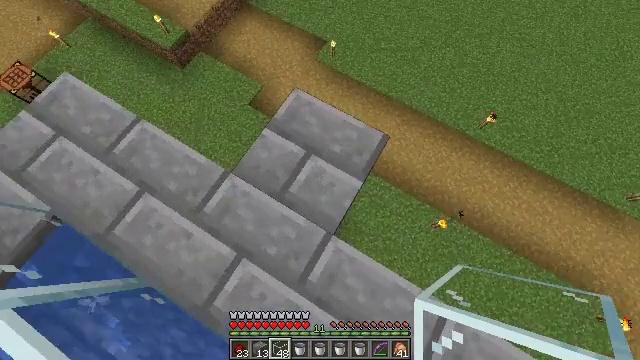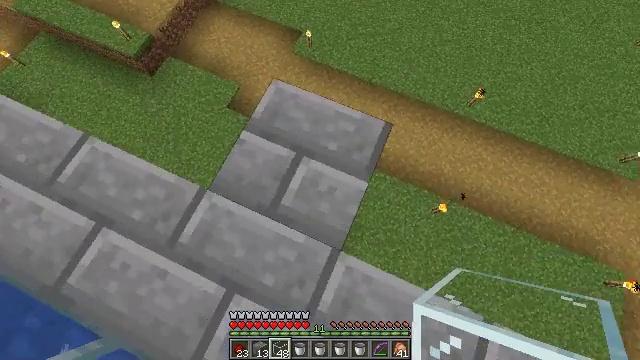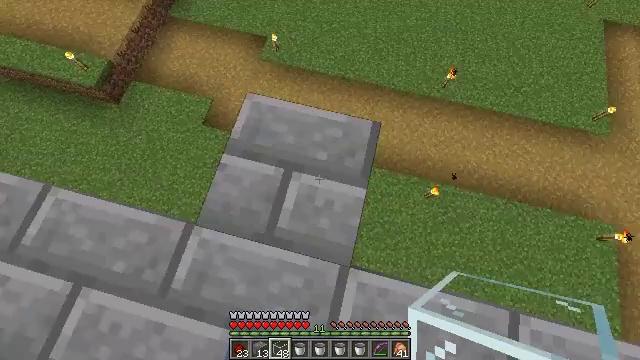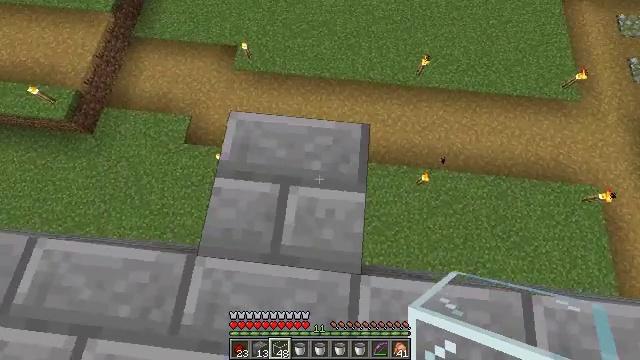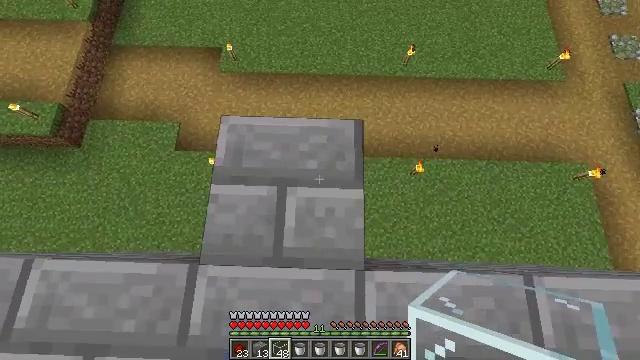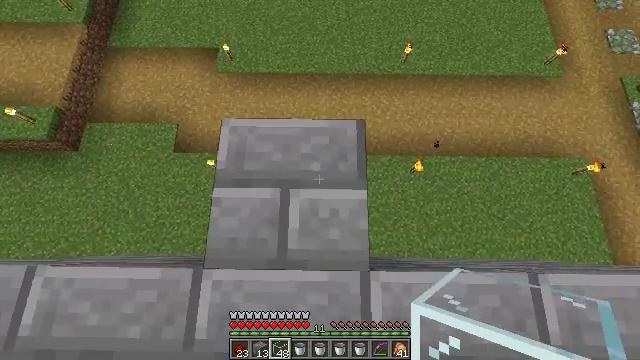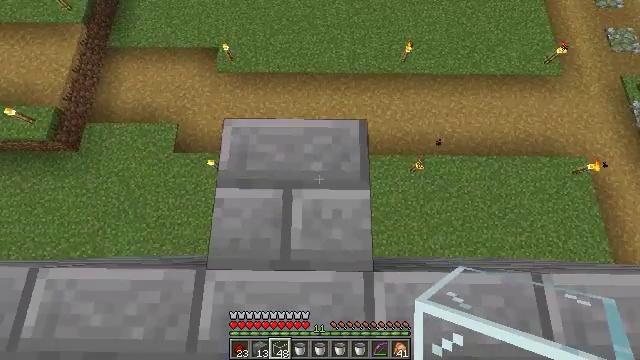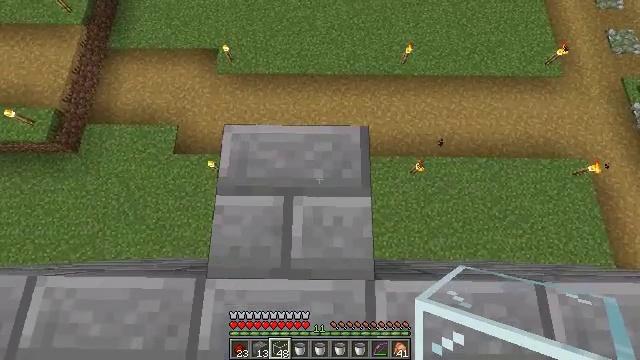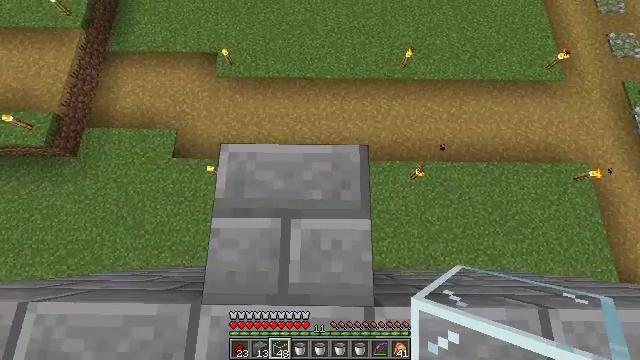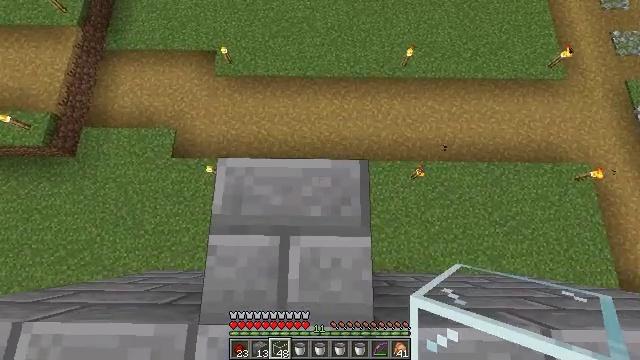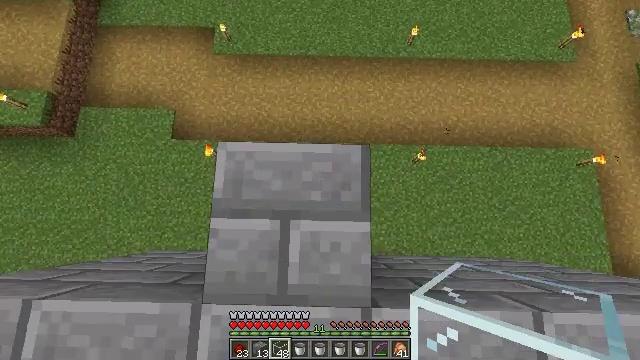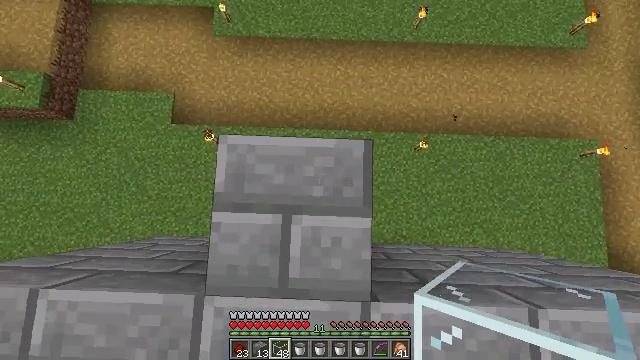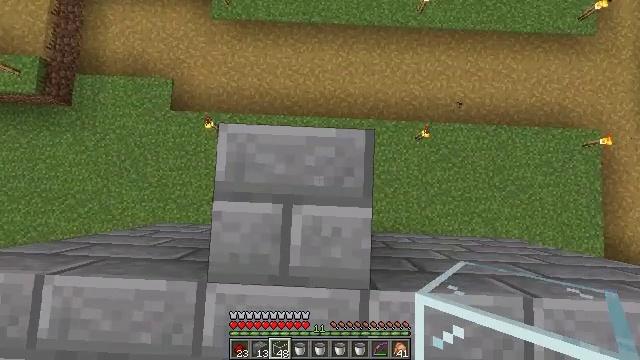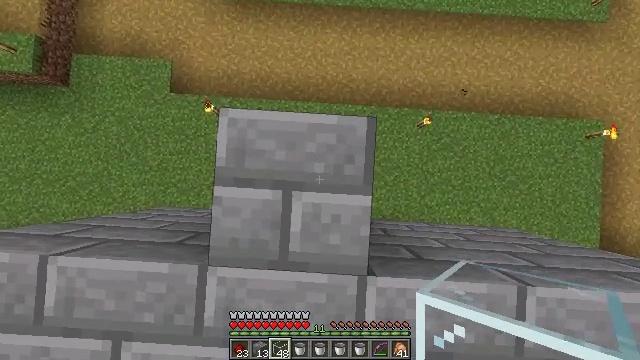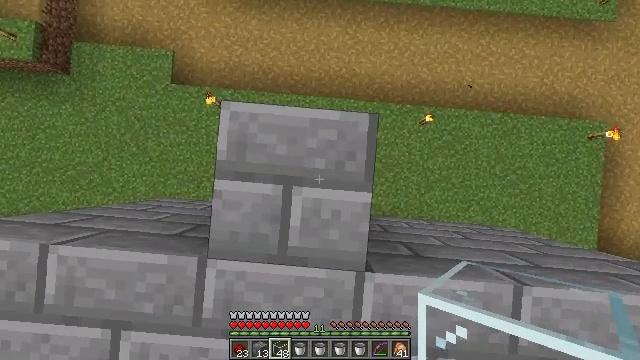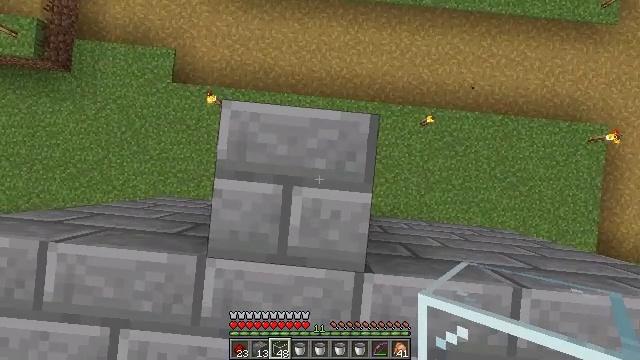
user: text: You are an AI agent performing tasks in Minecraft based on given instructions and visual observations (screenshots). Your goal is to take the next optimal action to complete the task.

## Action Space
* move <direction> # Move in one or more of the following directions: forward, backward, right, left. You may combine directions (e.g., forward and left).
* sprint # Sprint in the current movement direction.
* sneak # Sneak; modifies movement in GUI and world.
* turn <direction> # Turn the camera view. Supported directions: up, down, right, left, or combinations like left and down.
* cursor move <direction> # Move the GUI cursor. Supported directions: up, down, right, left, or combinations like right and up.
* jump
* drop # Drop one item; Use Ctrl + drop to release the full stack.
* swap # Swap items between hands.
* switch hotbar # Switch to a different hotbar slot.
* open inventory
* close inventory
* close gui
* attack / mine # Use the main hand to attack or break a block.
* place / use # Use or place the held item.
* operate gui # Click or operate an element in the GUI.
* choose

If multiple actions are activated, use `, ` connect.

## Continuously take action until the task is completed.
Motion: motion action
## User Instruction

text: Retrieve the stone bricks from an old building.
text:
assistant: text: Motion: turn right and down
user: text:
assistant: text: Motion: turn right
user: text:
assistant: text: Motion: turn right
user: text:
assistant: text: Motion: turn right
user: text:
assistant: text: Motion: turn right
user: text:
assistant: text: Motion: no_op
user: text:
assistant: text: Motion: move forward
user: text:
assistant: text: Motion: move forward
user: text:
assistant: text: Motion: no_op
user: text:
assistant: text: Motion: turn down
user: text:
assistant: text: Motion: turn down
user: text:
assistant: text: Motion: turn down
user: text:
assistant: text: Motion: turn left and down
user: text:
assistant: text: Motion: turn left and down
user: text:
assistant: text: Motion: no_op
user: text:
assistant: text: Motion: no_op
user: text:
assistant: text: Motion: no_op
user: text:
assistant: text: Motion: no_op
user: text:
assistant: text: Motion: no_op
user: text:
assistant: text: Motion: no_op
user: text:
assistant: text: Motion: no_op
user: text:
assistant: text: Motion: no_op
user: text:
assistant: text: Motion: no_op
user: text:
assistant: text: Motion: no_op
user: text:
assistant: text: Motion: no_op
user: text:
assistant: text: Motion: no_op
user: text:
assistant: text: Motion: no_op
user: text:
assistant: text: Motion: no_op
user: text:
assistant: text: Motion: no_op
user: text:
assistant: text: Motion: no_op